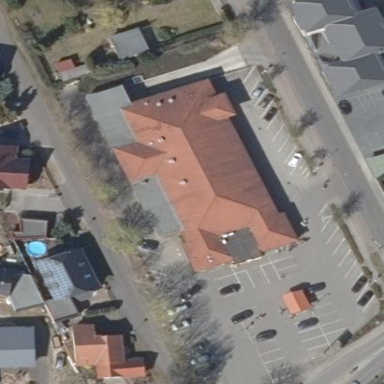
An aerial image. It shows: Retail area.